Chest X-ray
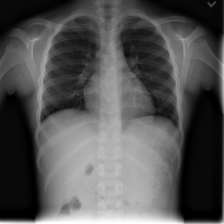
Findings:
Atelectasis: negative
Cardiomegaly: negative
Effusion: negative
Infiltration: positive
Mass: negative
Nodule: negative
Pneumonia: negative
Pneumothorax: negative
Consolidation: negative
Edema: negative
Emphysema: negative
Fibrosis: negative
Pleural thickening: negative
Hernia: negative